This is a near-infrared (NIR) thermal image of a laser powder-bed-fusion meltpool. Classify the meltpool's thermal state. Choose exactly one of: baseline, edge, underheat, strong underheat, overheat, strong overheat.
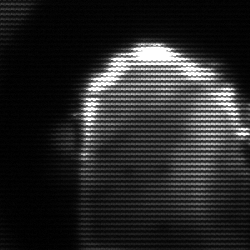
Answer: baseline